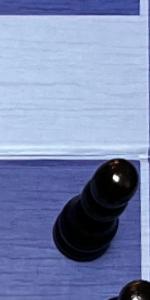
Label: Pawn_Black